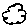
Label: cloud